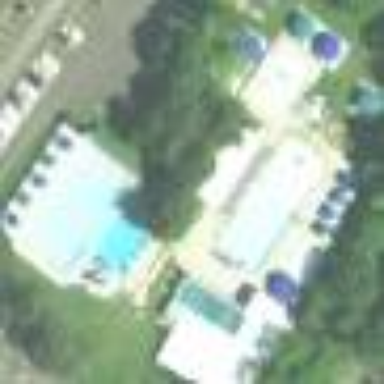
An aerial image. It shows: Sports centre specializing in swimming activities located in leisure land area.